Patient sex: M
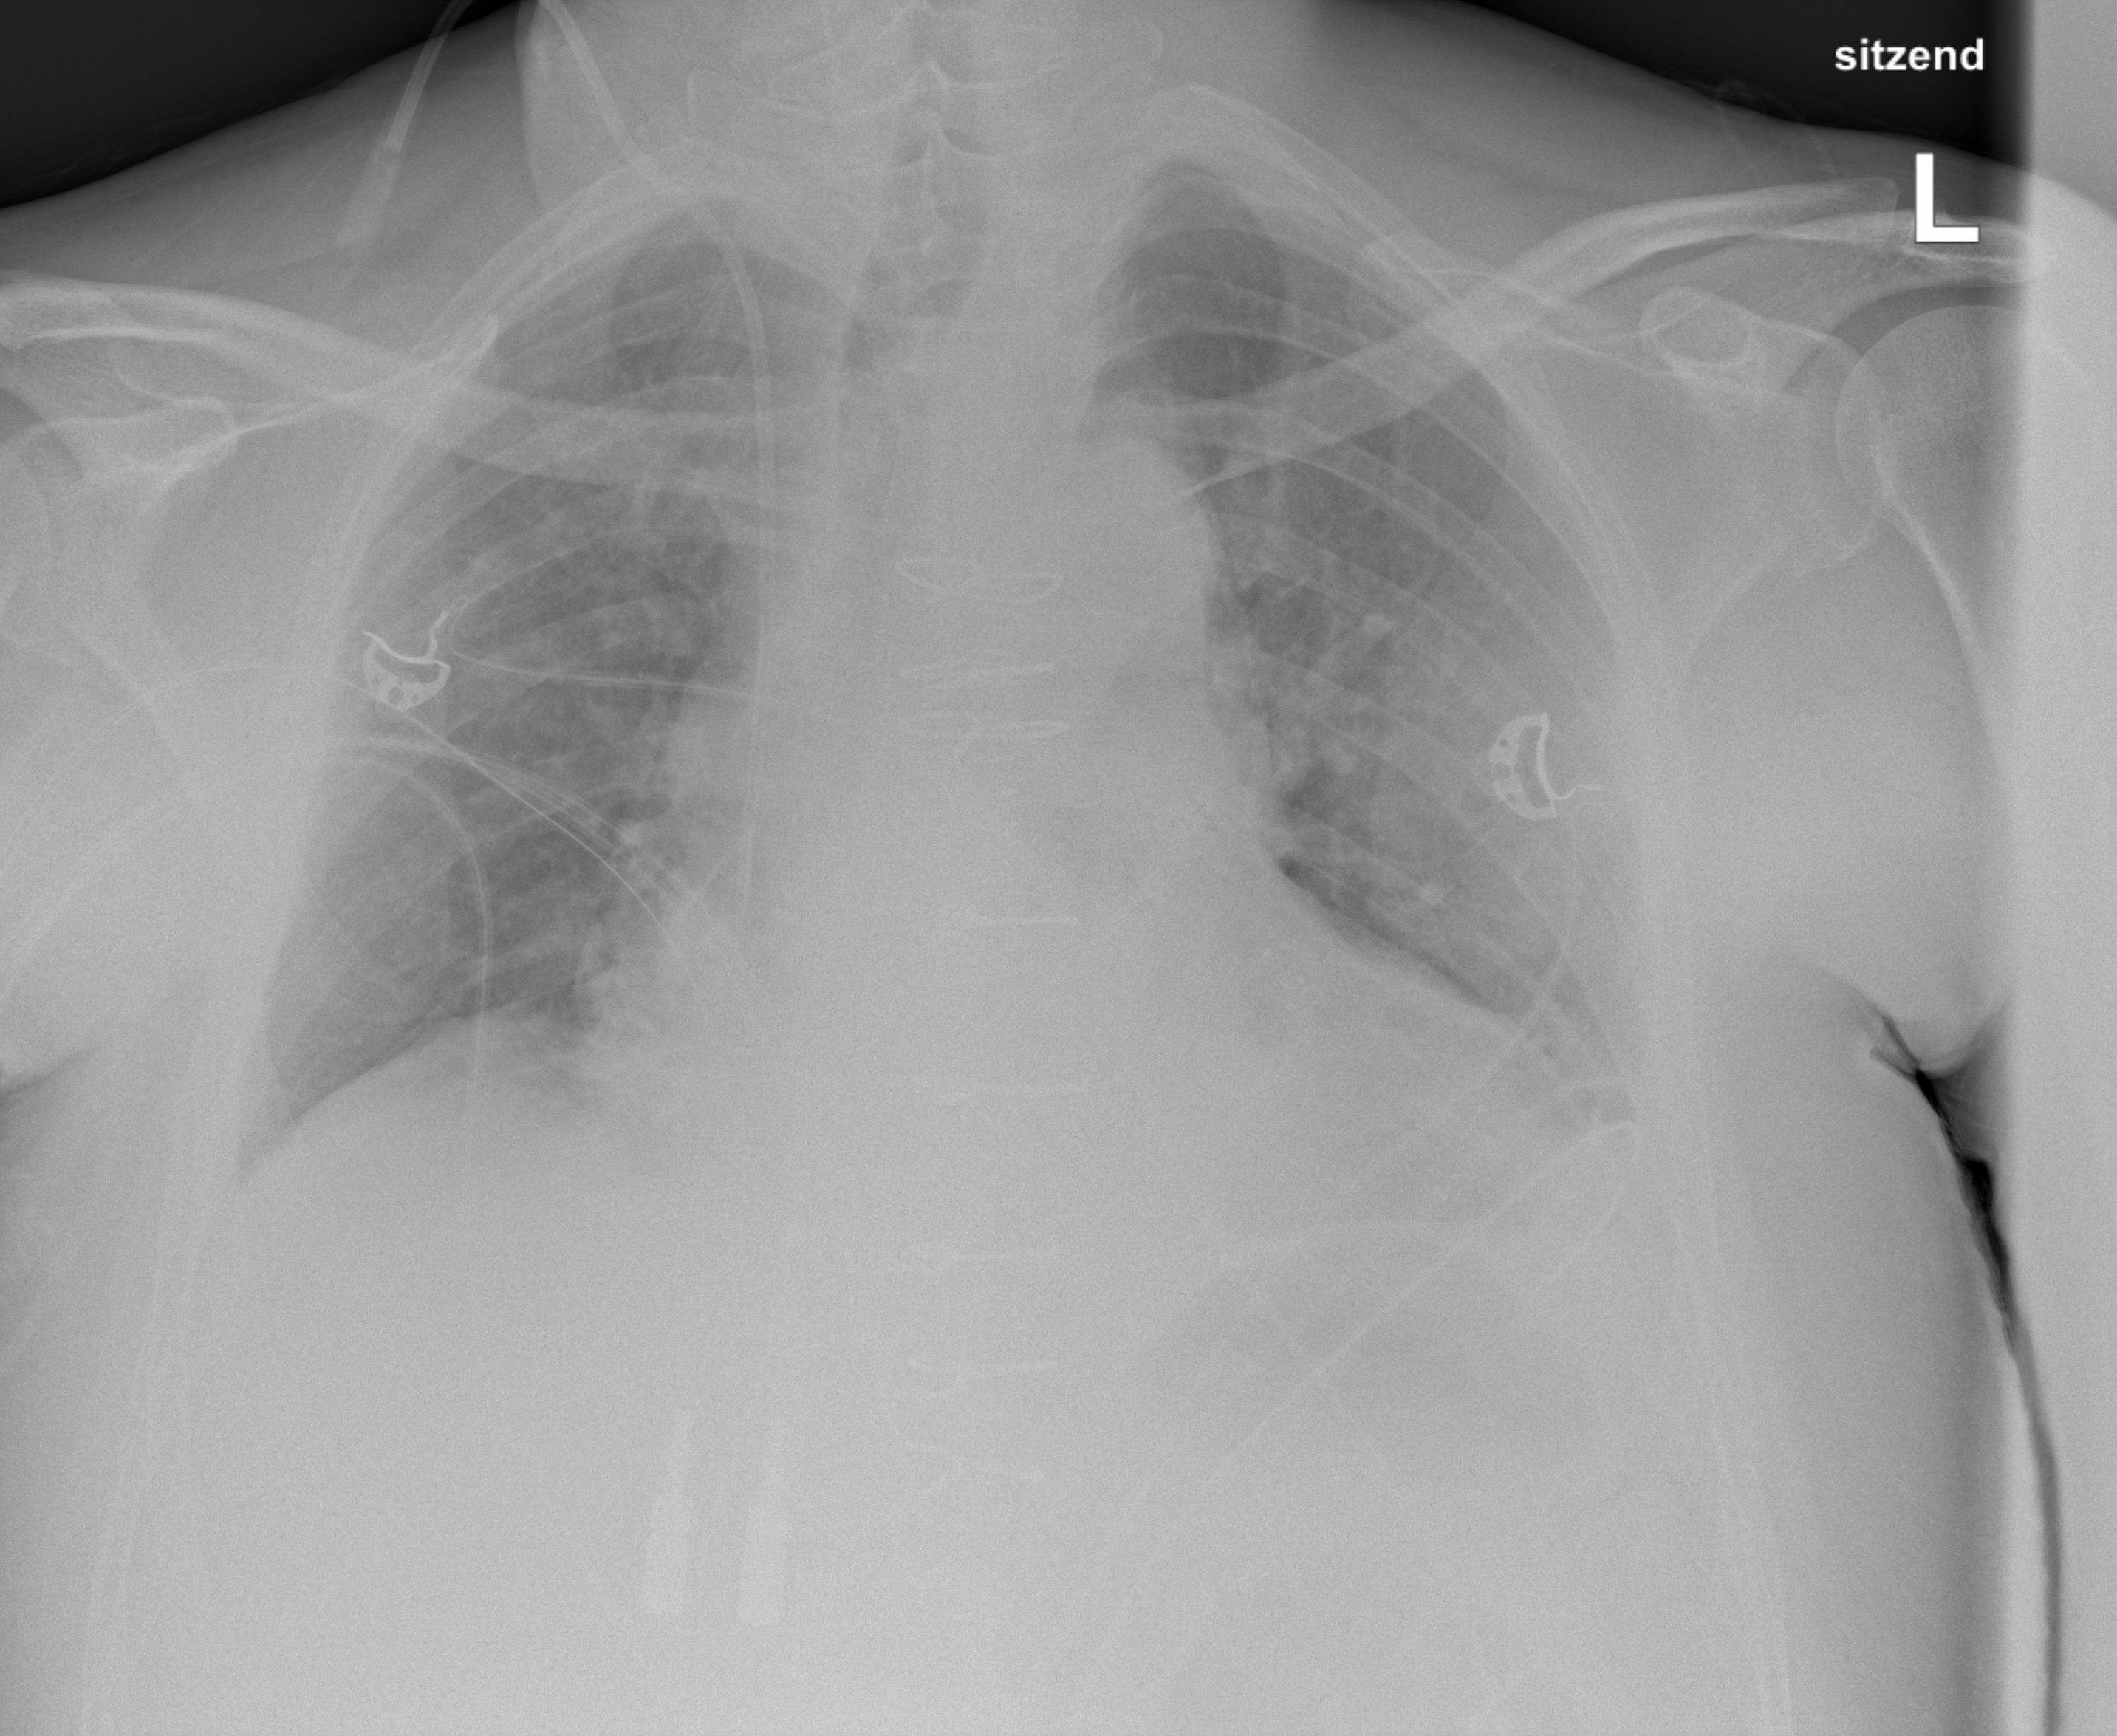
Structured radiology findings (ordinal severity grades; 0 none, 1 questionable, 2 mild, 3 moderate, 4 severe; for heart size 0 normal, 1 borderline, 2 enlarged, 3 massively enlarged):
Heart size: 2
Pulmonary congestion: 2
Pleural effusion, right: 1
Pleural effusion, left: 2
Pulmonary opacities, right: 0
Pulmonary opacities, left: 0
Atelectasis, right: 2
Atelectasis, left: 2